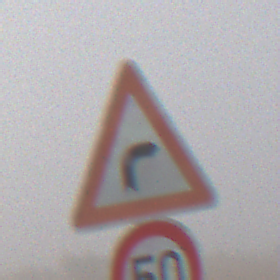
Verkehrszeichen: KurveRechts
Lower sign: Geschwindigkeit50
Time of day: MorningAfternoon
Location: Outdoor (Nature)
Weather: PartlyCloudy
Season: NotSpecified
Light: Natural